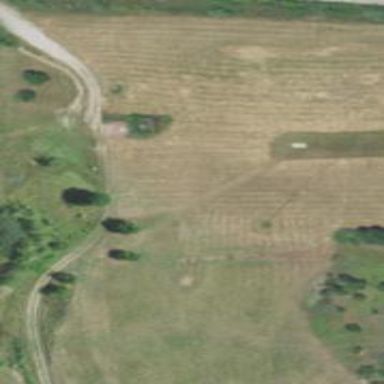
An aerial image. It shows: Disc golf basket.